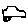
Label: car